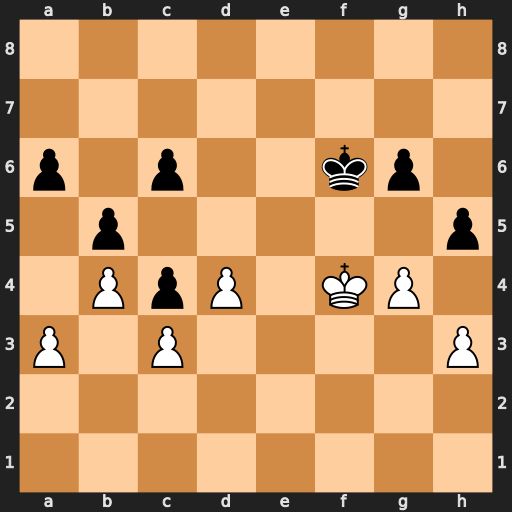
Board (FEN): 8/8/p1p2kp1/1p5p/1PpP1KP1/P1P4P/8/8
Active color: w
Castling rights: -
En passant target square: -
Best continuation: gxh5 gxh5 h4